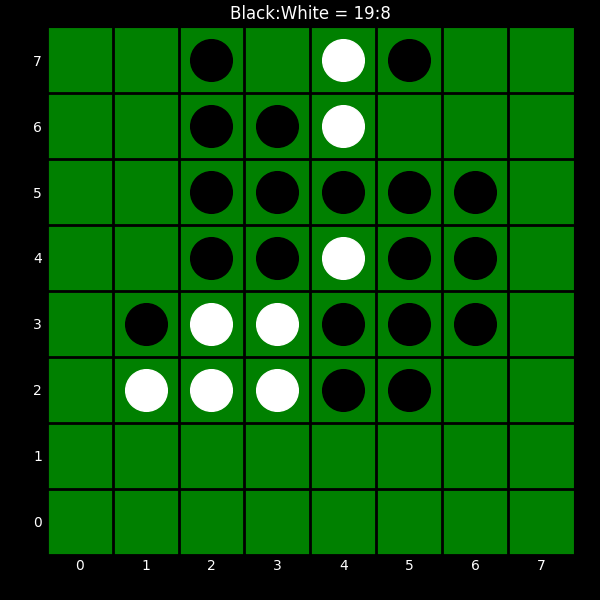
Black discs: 19
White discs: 8